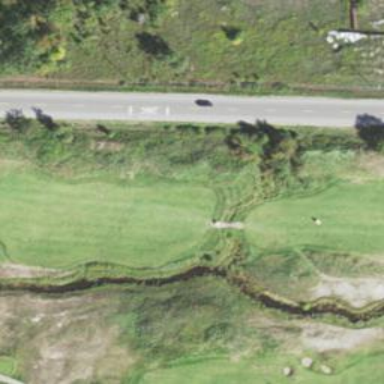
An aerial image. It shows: Service road designated as golf cart path.